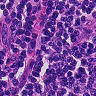
Metastatic tissue present: no